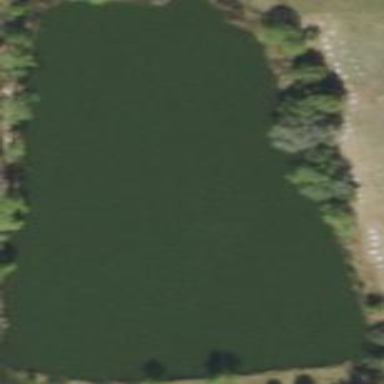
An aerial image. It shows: Beautiful lake surrounded by nature.